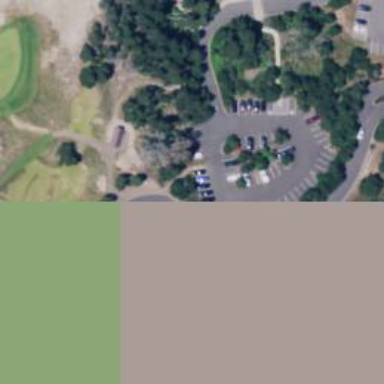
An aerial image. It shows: Parking area with golf path nearby.